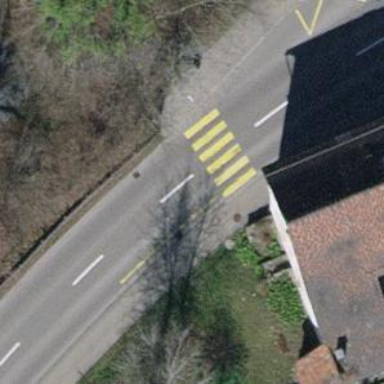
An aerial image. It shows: Marked crossing with zebra stripes on the road.